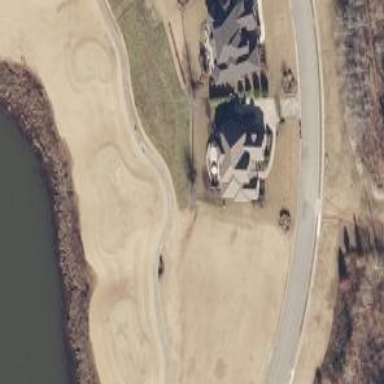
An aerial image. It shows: Footway that doubles as golf path.